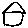
Label: house